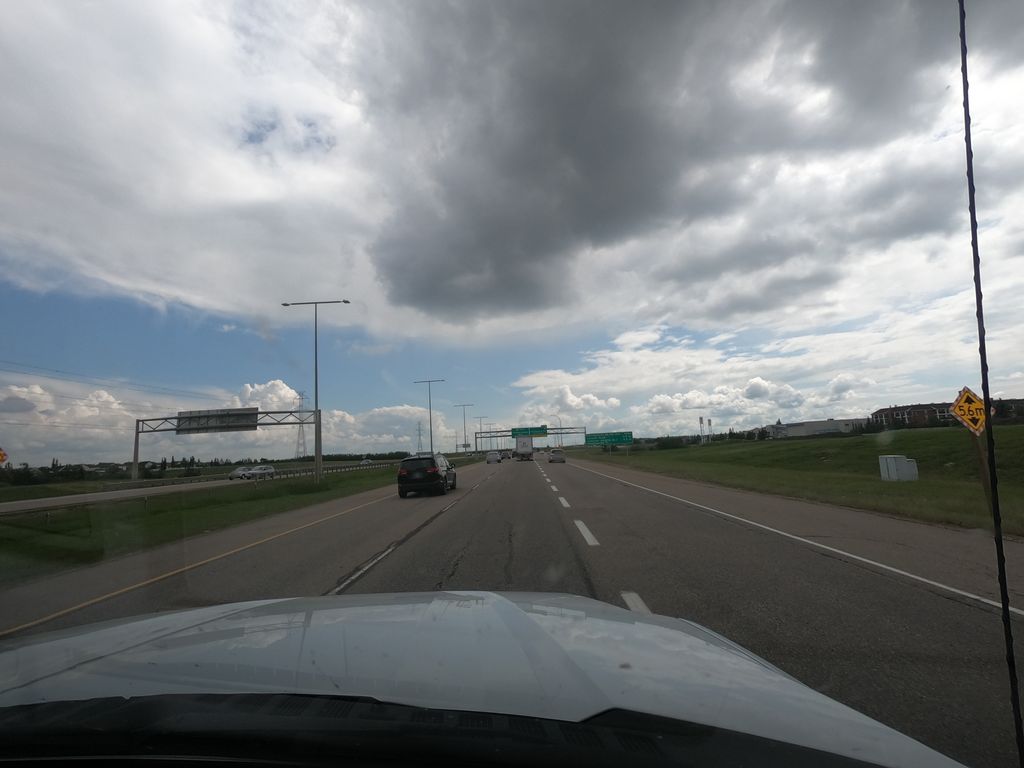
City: edmonton